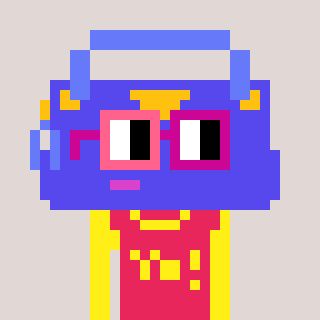
a pixel art character with square pink and red glasses, a bag-shaped head and a redpinkish-colored body on a warm background